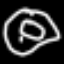
Label: donut